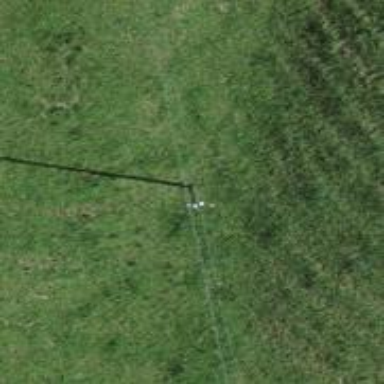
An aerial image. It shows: Minor power line with three cables.